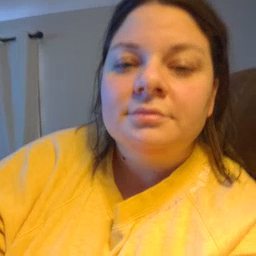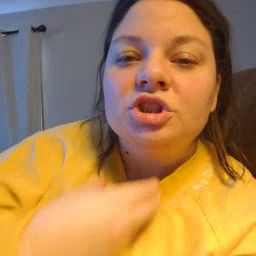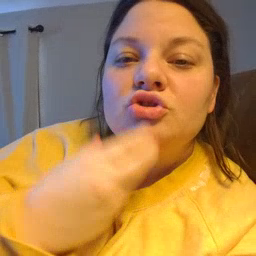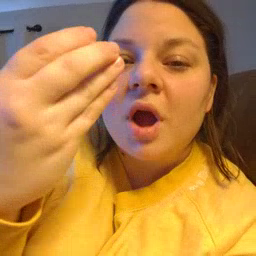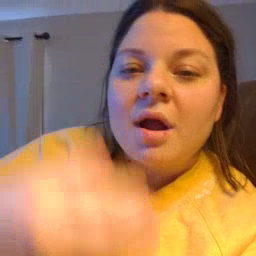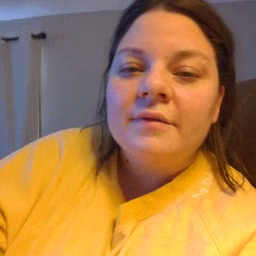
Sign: giraffe